Interaction volume radius: 10 \u00c5
Interaction volume height: 25 \u00c5
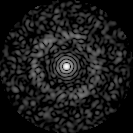
Disorder parameter: 0.837